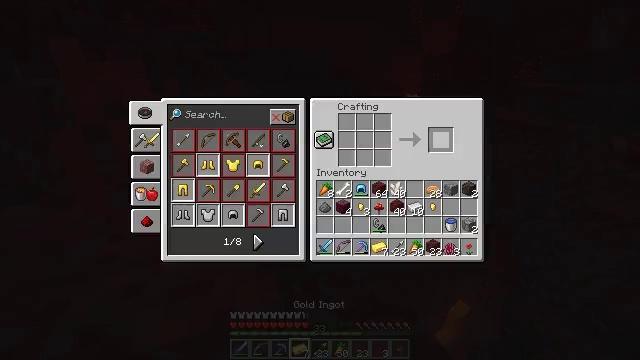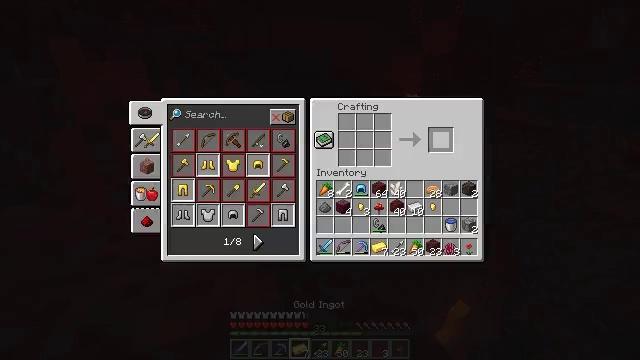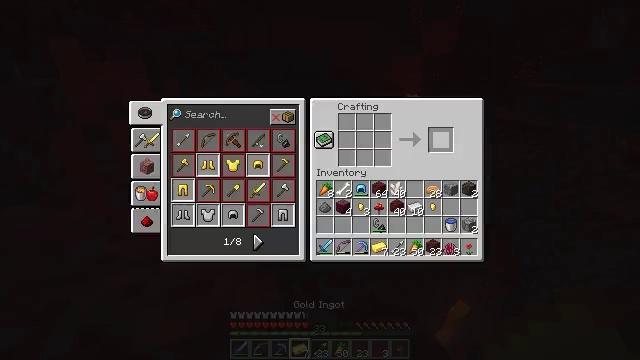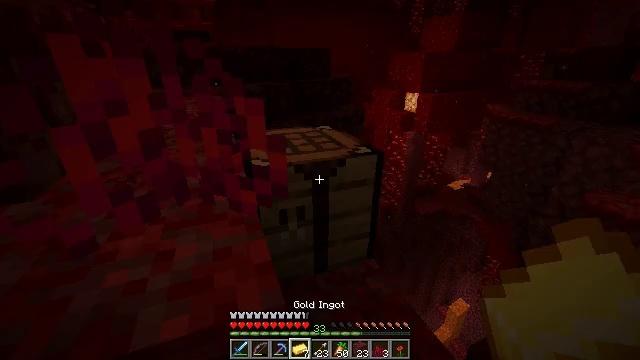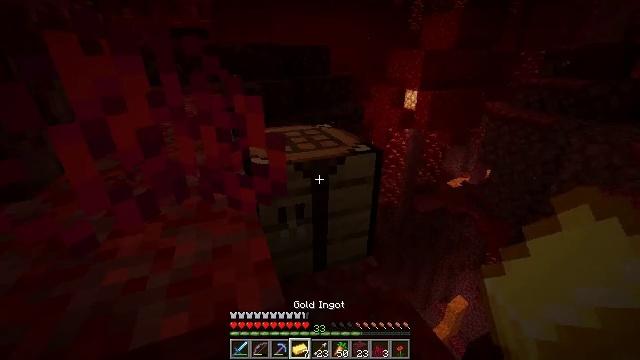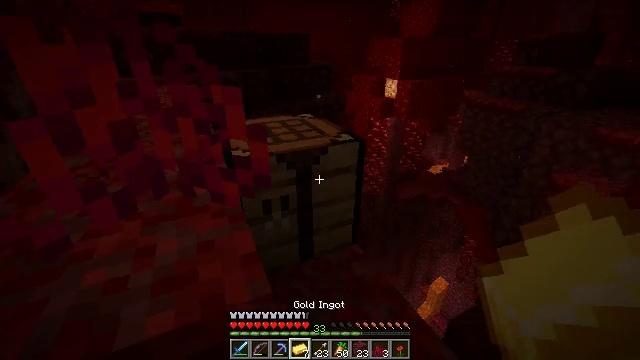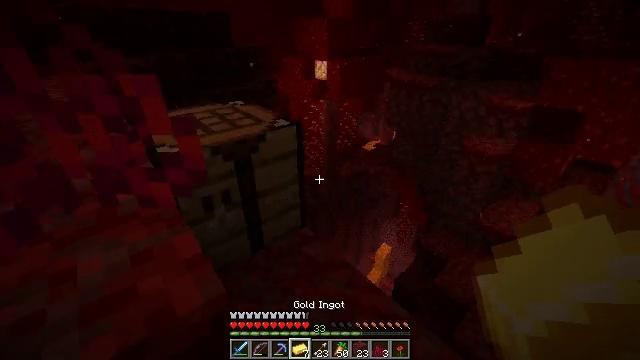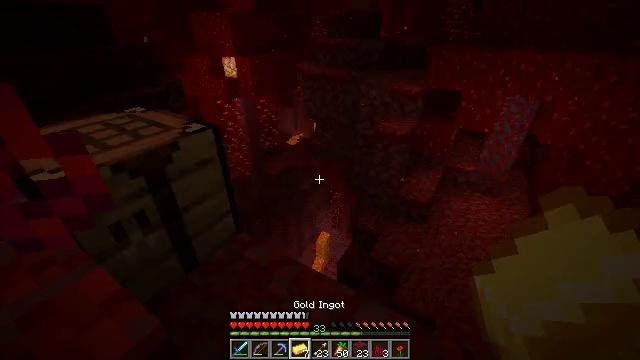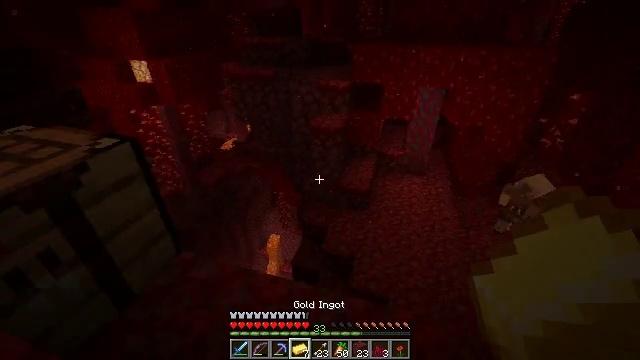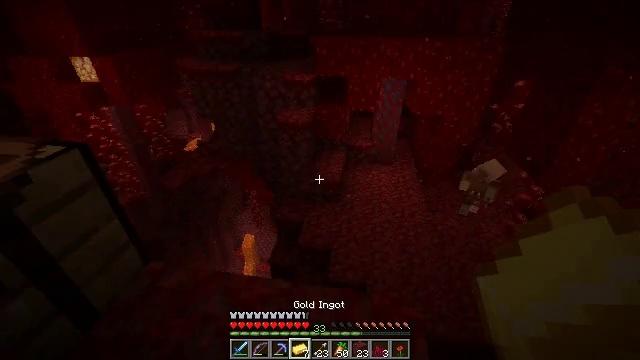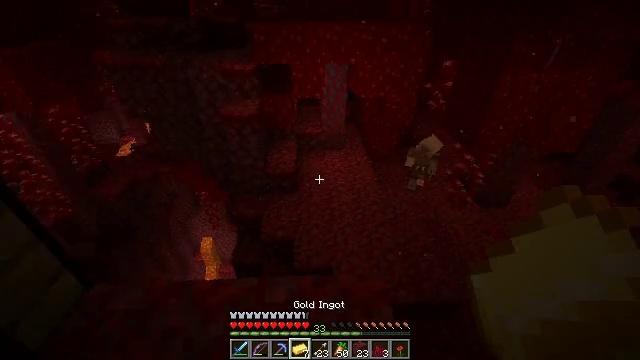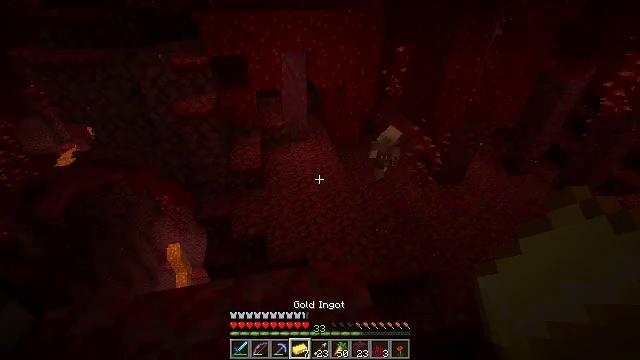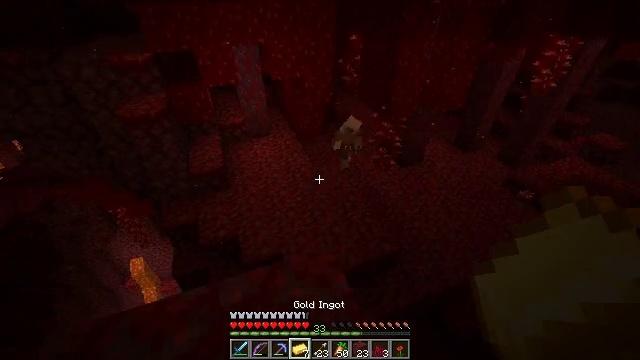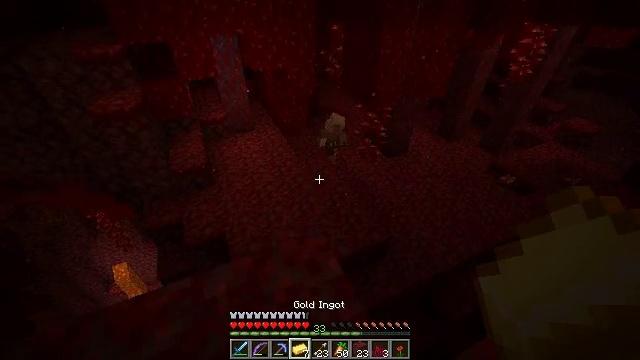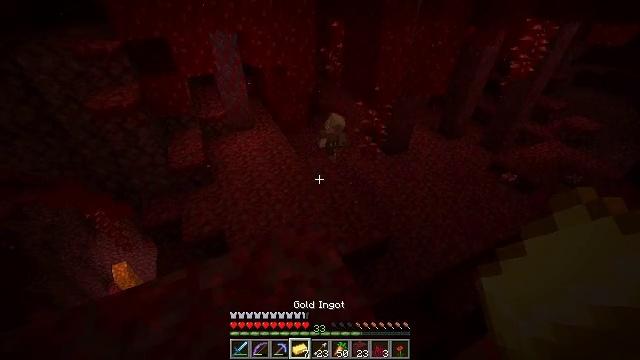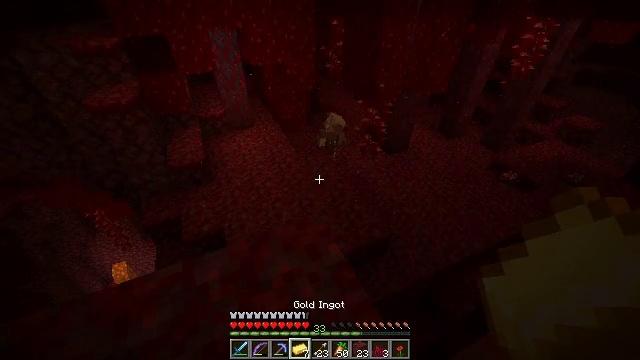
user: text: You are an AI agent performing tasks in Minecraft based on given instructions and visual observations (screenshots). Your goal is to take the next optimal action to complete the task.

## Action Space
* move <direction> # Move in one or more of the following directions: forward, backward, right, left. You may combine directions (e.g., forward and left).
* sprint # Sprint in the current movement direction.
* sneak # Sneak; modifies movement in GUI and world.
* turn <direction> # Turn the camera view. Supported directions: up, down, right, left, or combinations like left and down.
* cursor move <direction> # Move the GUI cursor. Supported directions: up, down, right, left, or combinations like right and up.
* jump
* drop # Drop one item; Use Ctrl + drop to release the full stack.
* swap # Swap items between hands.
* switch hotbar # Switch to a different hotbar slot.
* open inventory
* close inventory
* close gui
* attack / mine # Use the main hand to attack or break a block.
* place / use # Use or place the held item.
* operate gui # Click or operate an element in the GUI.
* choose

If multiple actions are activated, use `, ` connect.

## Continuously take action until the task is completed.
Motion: motion action
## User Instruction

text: Get the crafting table into the inventory.
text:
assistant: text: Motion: open gui
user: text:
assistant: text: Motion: no_op
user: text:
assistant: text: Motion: no_op
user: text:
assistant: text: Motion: close gui
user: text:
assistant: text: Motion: turn right and down, open inventory
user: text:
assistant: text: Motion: turn right and down
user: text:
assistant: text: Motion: turn right
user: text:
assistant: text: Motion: turn right
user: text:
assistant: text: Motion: turn right and down
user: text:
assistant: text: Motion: turn right and down
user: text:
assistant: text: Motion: turn right and down
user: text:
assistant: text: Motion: sneak, turn right and down
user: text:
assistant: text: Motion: sneak, turn right
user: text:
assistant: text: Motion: sneak
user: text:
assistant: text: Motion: sneak
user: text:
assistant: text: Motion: sneak
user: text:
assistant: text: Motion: sneak
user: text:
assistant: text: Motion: sneak
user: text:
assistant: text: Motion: sneak
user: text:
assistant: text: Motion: sneak
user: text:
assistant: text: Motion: sneak
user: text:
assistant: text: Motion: move forward, sneak
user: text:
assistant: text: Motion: move forward, sneak, turn up
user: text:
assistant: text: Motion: move forward, sneak, turn left and up
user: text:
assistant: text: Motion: move forward, sneak, turn left and up
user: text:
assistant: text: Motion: move forward, sneak, turn left and up
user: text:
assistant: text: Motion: move forward, sneak, turn up
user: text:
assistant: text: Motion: move forward, sneak, turn up
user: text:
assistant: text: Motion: move forward, sneak, turn up
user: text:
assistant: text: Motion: move forward, sneak